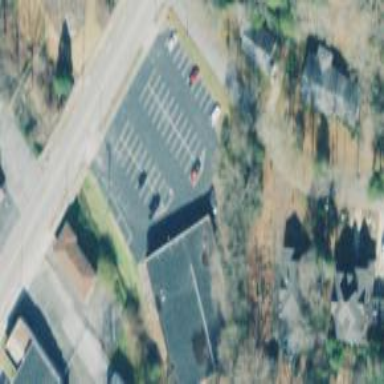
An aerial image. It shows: Fitness center building.